Question: '''
h1 {
text-align: center;
}
'''
'''
<h1>Reliable, efficient delivery Powered by Technology</h1>
'''
What I want:-

I tried adding width but then it pushes the heading to the left. How can i achieve this multi-line heading in center.
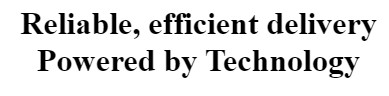
Answer: The easiest way to achieve what you want is to add '<br>' - <URL>.
Or you may do something like this, if you prefer css way <URL>
'''
h1 {
text-align: center;
}
'''
'''
<h1>Reliable, efficient delivery <br> Powered by Technology</h1>
'''